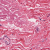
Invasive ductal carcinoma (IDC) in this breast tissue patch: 0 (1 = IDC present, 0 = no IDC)